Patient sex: F
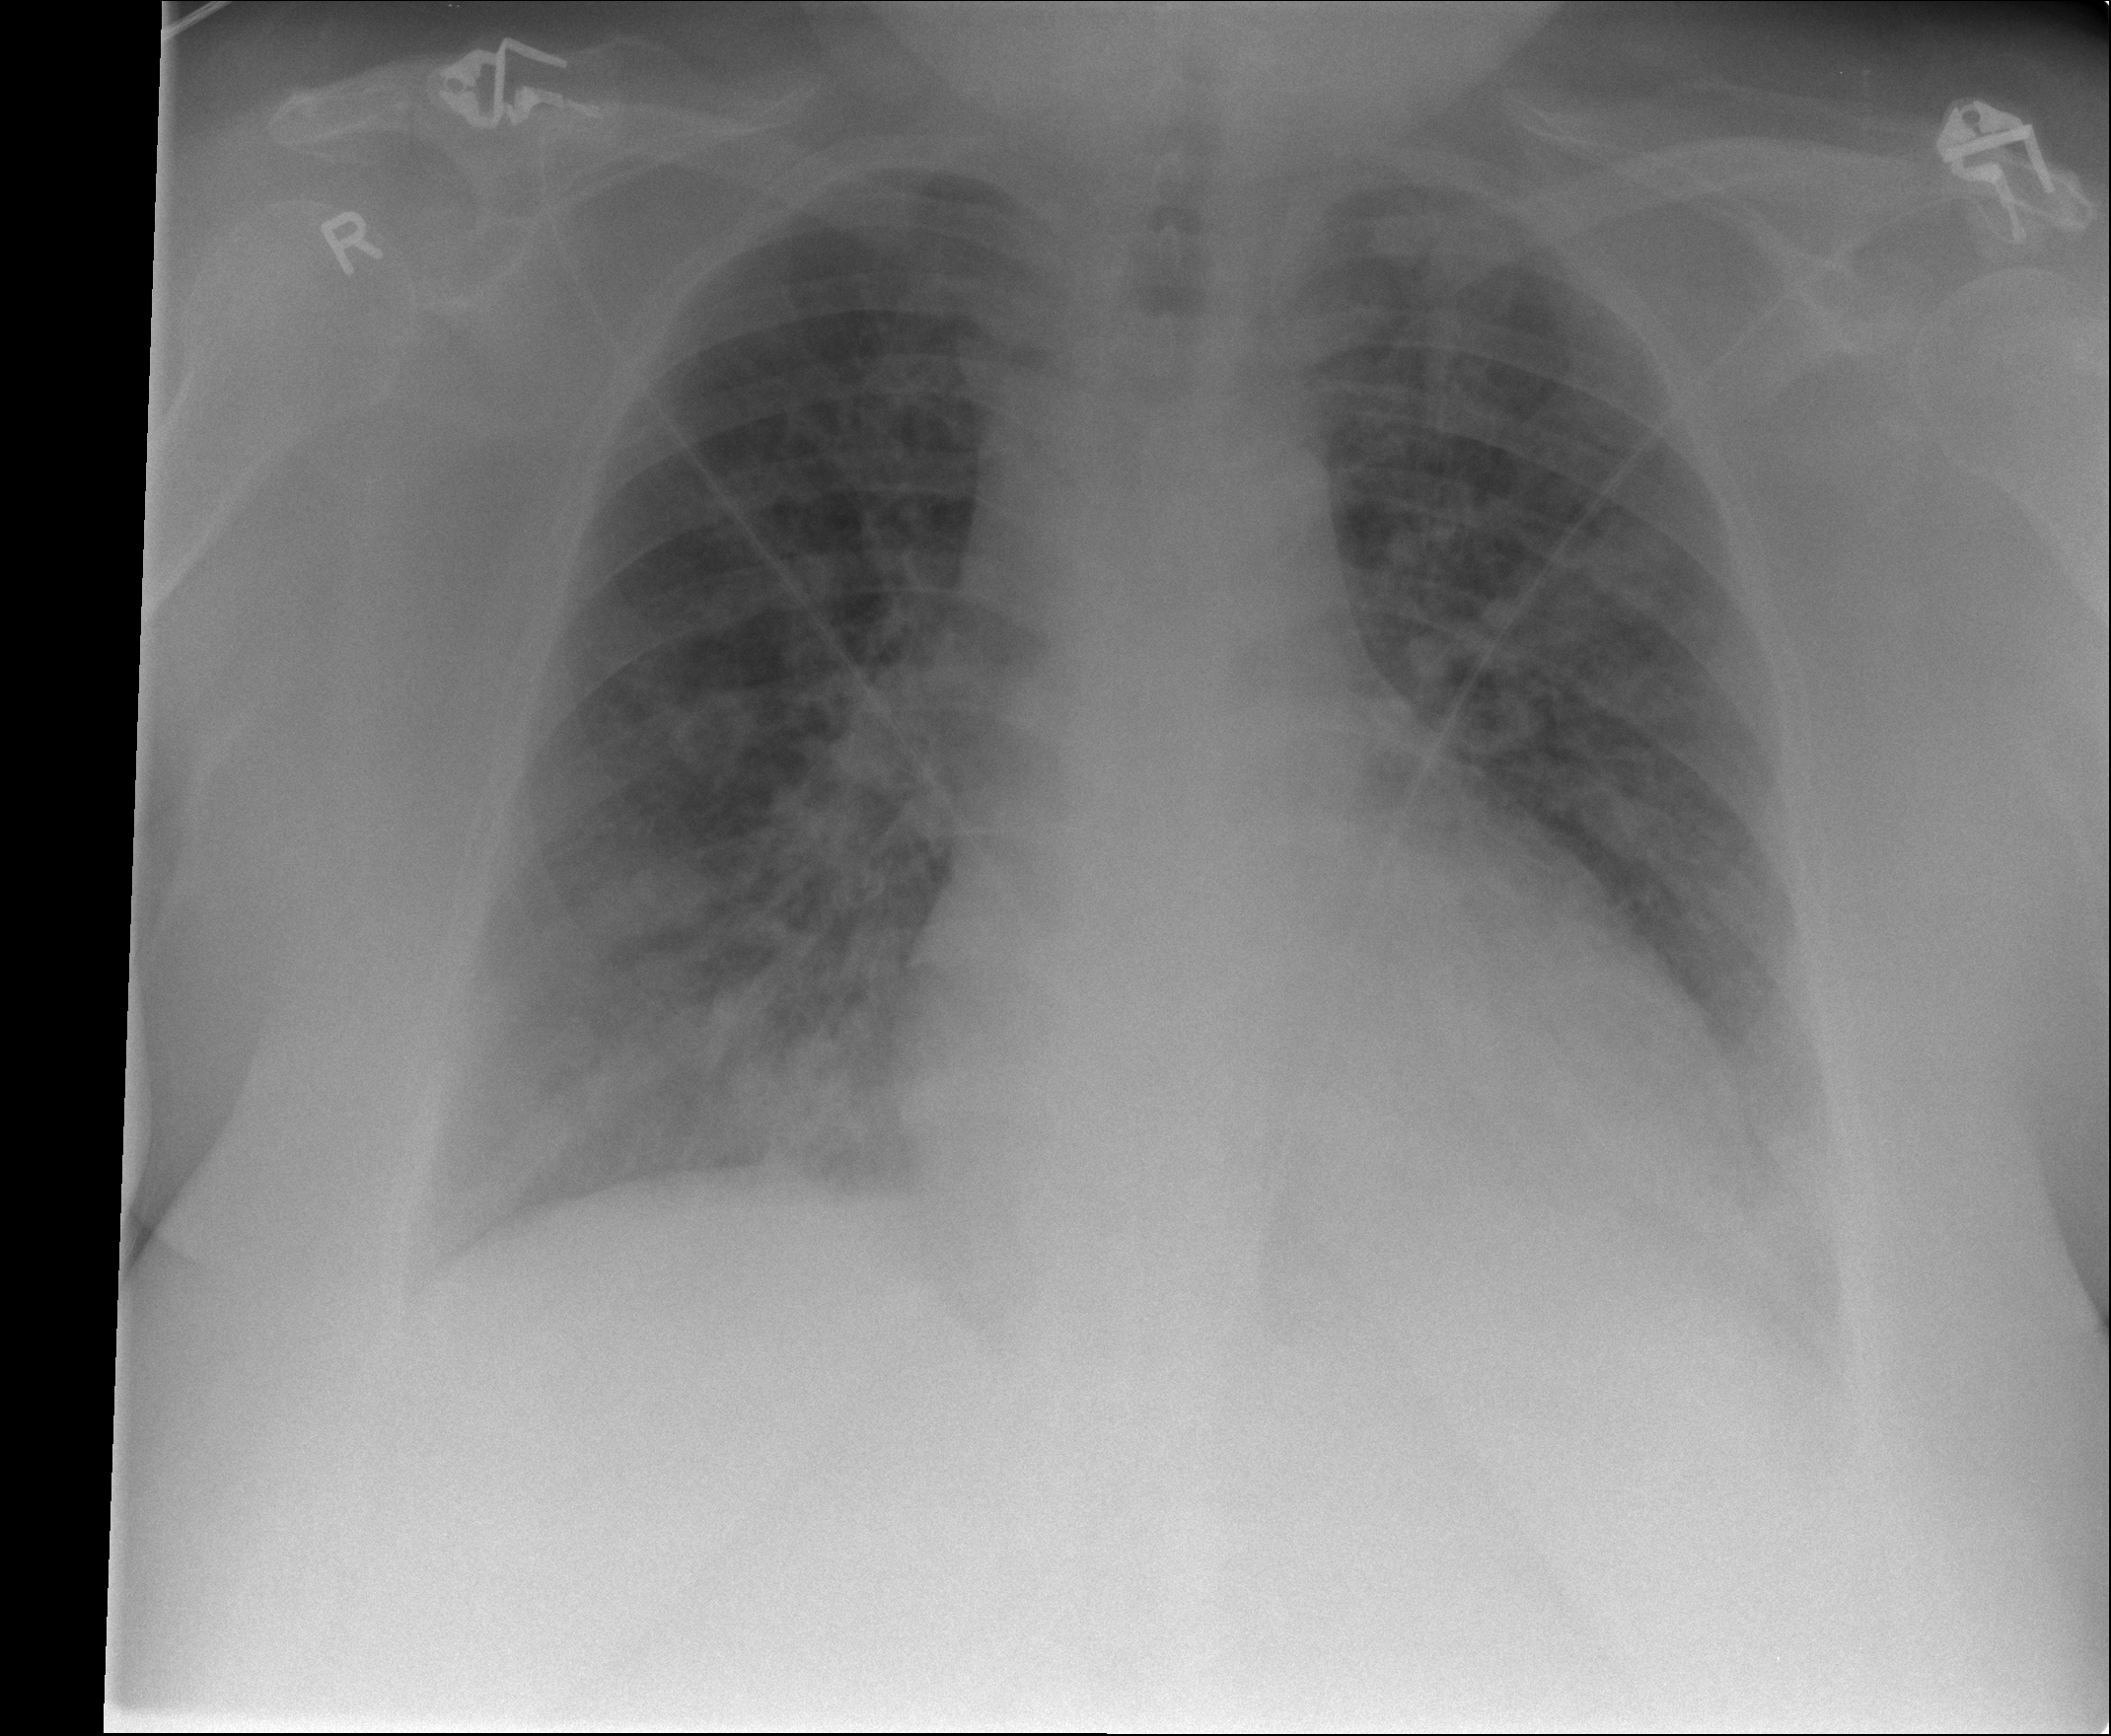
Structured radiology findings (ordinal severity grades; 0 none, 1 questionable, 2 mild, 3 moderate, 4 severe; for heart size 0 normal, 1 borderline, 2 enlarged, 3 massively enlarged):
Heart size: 1
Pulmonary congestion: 2
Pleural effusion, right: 0
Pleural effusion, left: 2
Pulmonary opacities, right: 0
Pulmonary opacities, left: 0
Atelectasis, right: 0
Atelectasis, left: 2